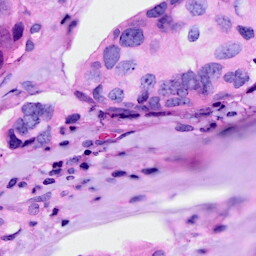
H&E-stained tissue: Breast